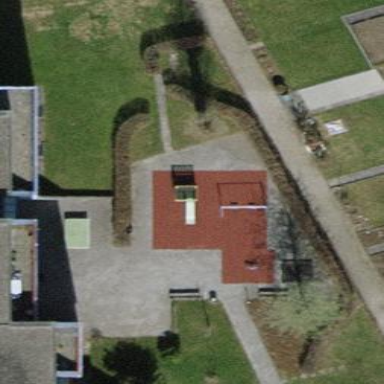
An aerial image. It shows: Playground area for leisure activities on the land.